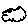
Label: cloud